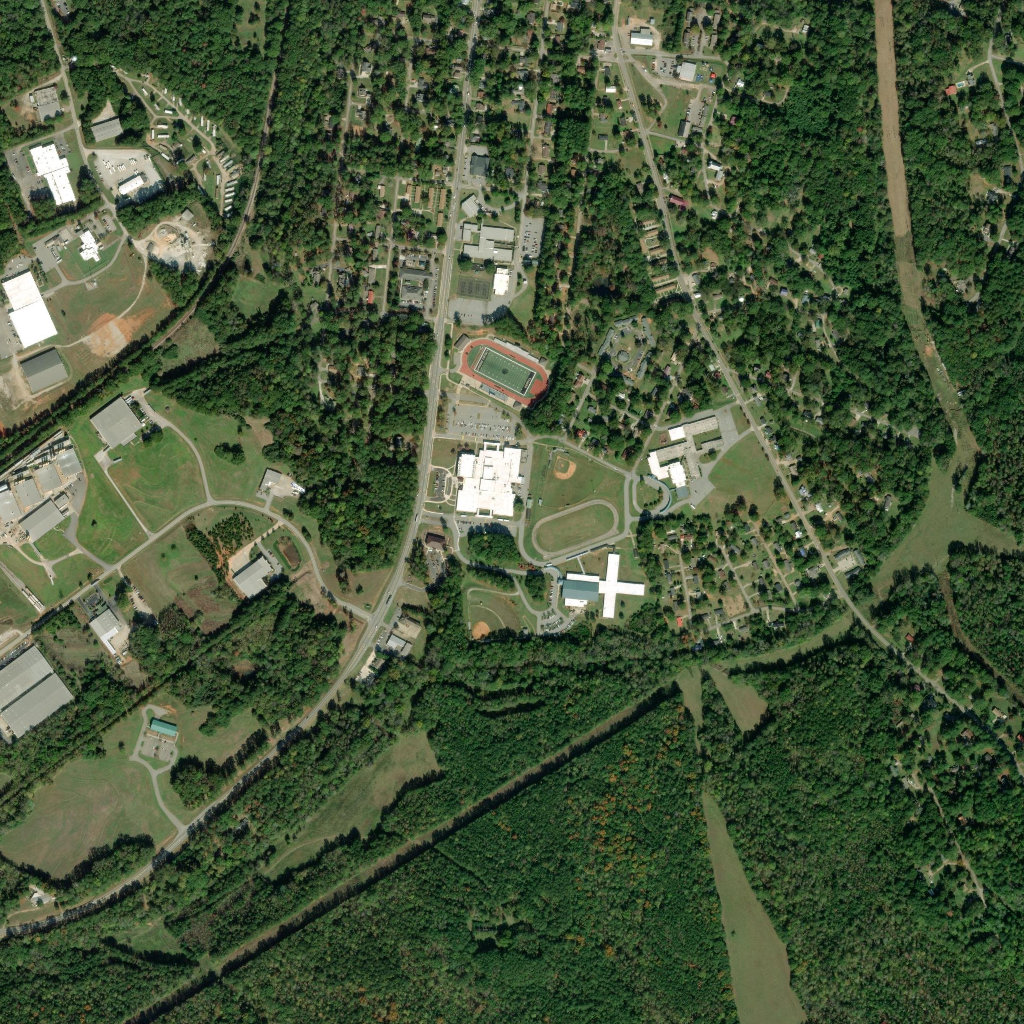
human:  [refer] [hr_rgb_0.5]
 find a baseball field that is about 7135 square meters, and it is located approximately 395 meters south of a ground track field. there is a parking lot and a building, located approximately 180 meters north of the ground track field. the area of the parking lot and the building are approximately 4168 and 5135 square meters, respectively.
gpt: <box>[[45, 57, 50, 62, 0]]</box>